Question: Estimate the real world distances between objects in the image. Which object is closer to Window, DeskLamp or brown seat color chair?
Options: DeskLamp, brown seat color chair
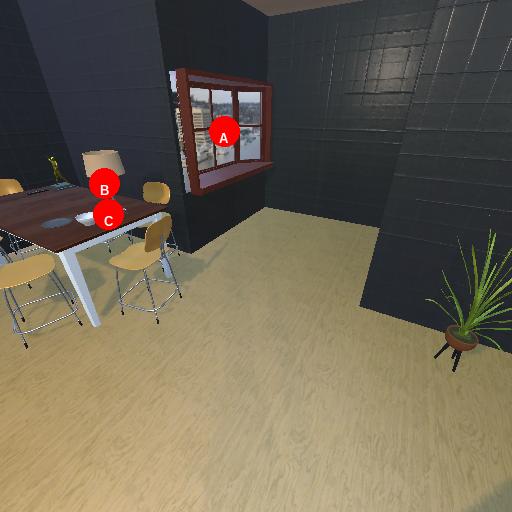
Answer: DeskLamp